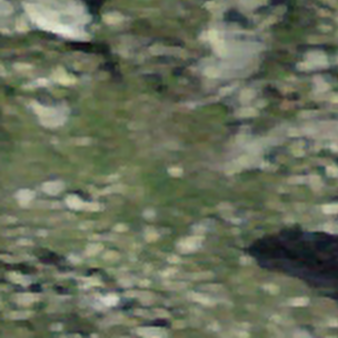
Label: other